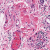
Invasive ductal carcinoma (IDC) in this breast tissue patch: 0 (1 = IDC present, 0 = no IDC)